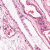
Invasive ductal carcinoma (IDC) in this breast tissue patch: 0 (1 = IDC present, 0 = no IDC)